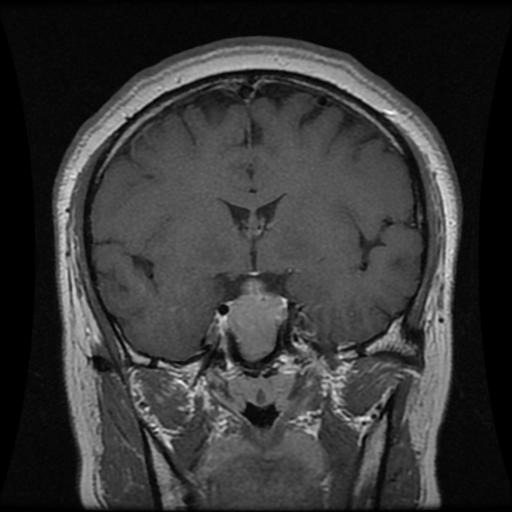
Label: pituitary